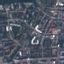
Land use / land cover class: Residential